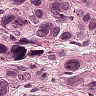
Metastatic tissue present: yes